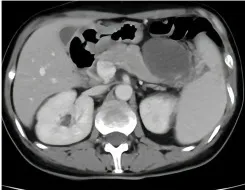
(F), after six cycles of immunotherapy, size of the tumor: 6.2x4.4cm.
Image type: radiology (ct)